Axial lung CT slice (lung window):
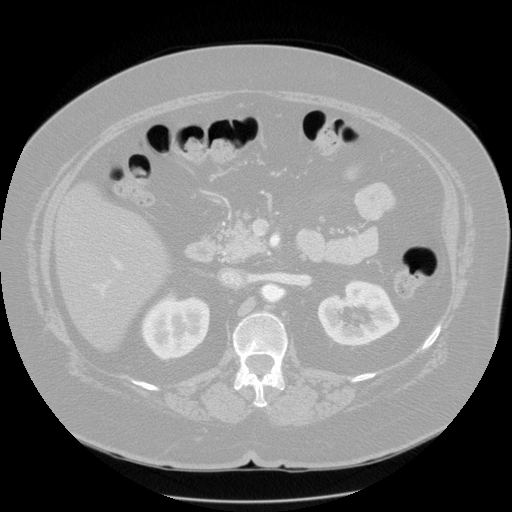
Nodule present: no